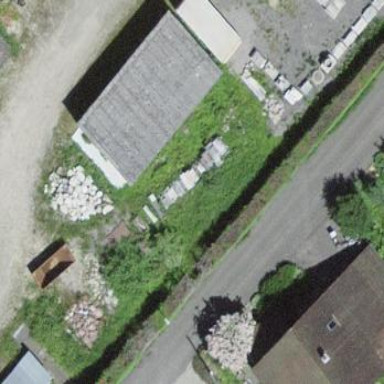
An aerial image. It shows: Warehouse.